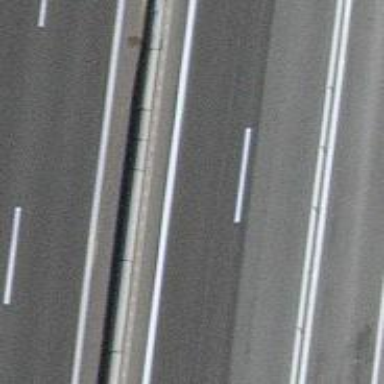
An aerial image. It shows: Asphalt motorway.